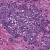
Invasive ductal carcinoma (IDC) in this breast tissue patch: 1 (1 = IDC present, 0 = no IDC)